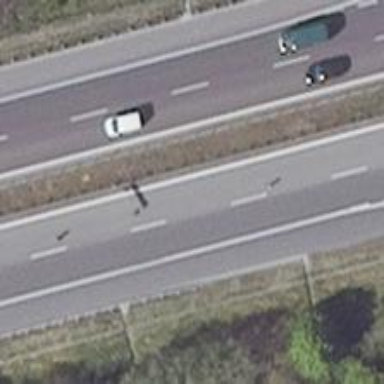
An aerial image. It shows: Asphalt motorway.